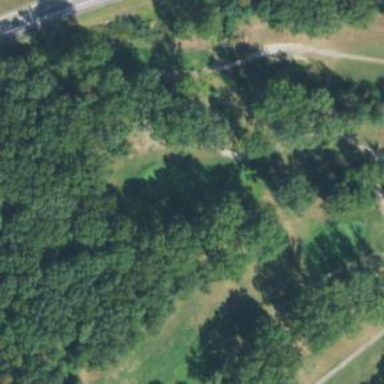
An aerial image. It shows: Service road used as golf cart path.